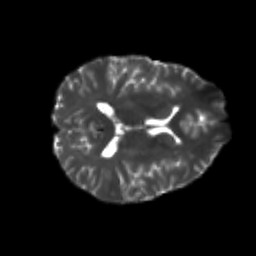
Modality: T2w
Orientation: axial
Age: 21
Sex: female
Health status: healthy
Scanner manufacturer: philips
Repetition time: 7.391 s
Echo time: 0.08599 s